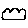
Label: cloud